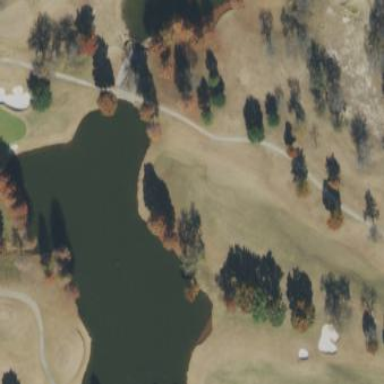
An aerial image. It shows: Water hazard on golf course. The hazard is natural water feature.